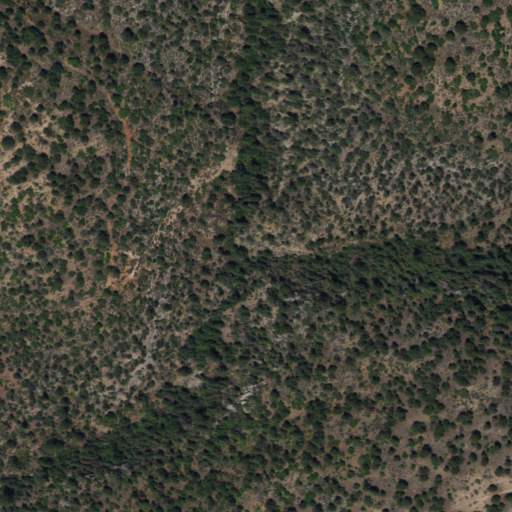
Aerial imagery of valley in New Mexico named Little Water Canyon containing evergreen forest and shrub